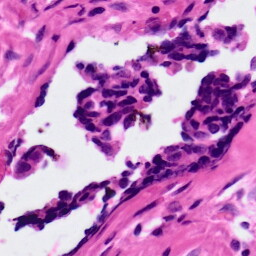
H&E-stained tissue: Ovarian